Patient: sex M, age 47
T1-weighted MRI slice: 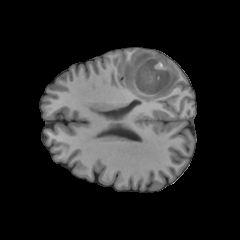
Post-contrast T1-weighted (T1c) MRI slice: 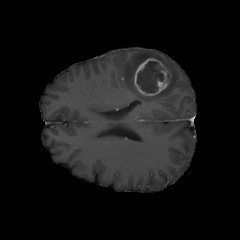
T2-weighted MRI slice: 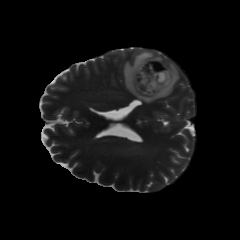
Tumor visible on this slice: yes
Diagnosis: Glioblastoma, IDH-wildtype
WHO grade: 4